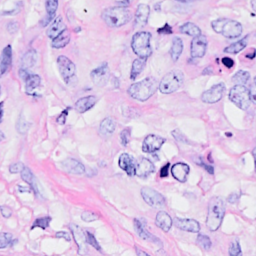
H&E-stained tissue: Breast